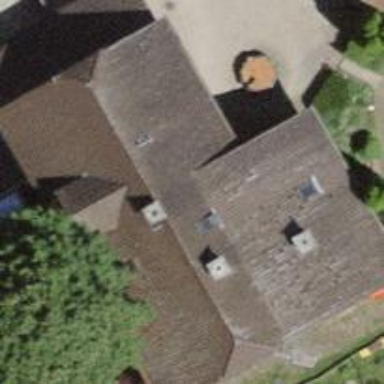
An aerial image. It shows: Farm building.